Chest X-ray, PA view. Patient: 70 years old, sex M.
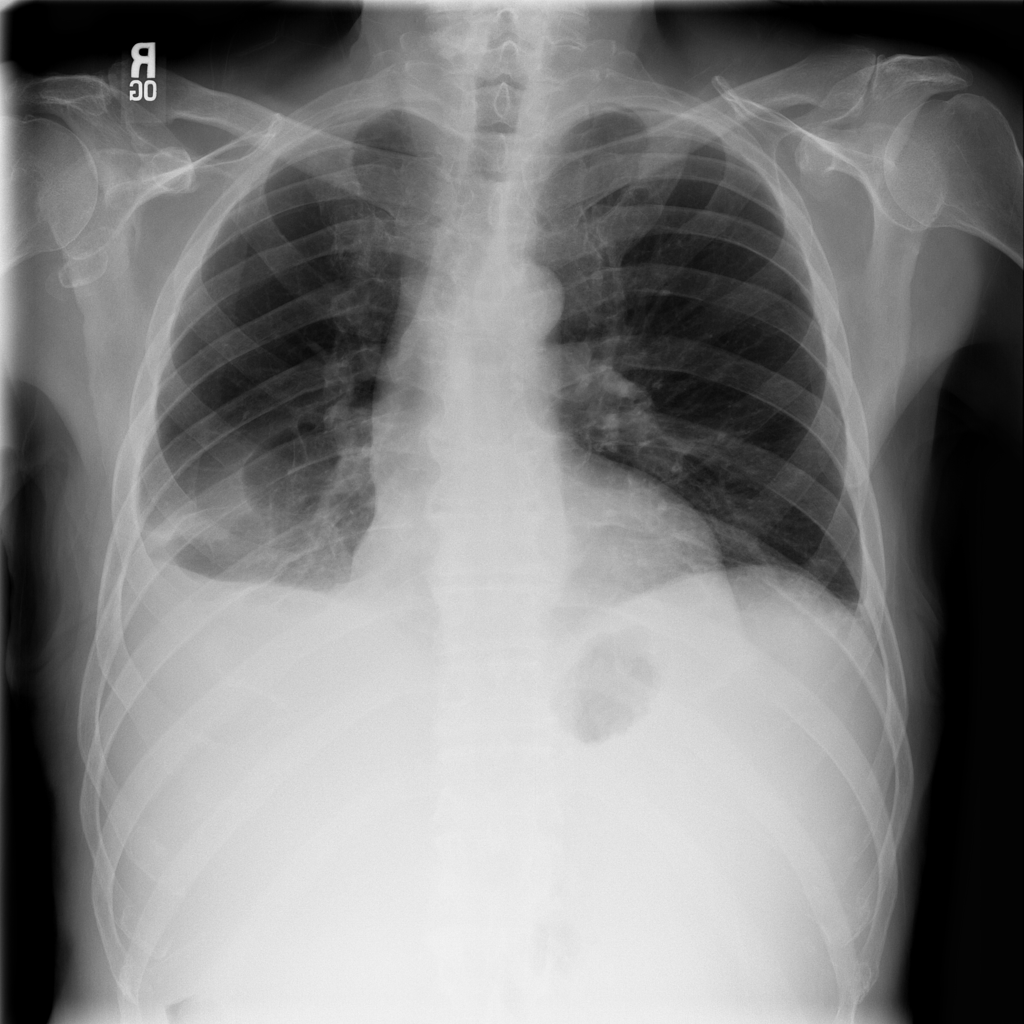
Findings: Effusion